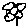
Label: flower